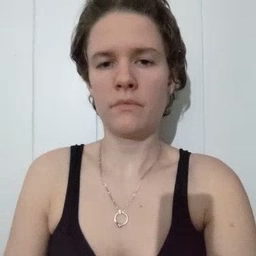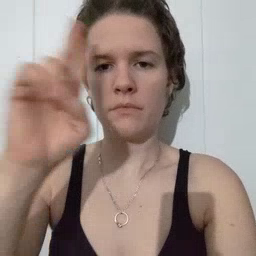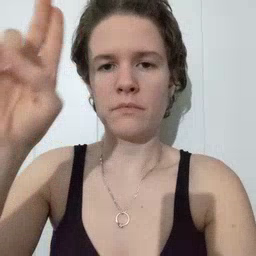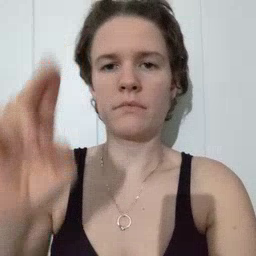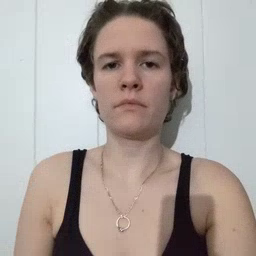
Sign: uncle